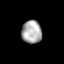
Tissue: prostate
Cell type: Fibroblasts
Senescence score: 0.6946
Nuclear area (px): 455
Mean DAPI intensity: 170.965